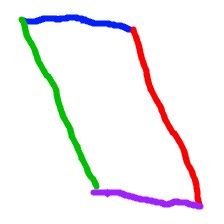
Shape: parallelogram